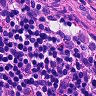
Metastatic tissue present: no